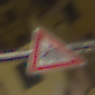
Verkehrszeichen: KinderRechts
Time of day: Night
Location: Outdoor (Urban)
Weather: PartlyCloudy
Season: NotSpecified
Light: Artificial